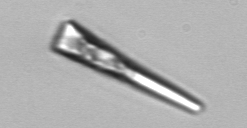
Label: Licmophora